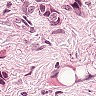
Metastatic tissue present: yes